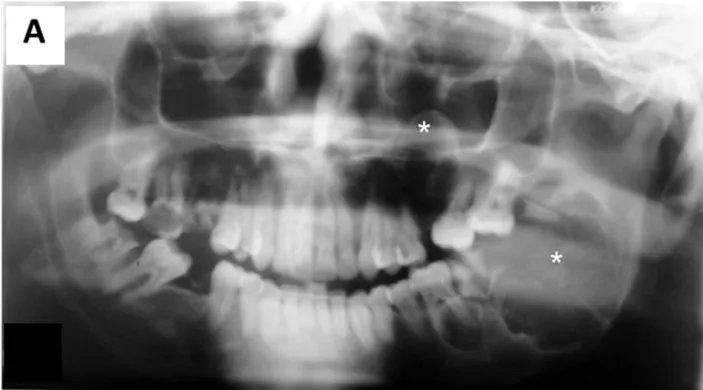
Panoramic radiograph. (A) Note two well-delimited osteolytic lesions, unilocular in the left maxilla and multilocular in the mandible (asterisk). Computed tomography.
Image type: radiology (x_ray)